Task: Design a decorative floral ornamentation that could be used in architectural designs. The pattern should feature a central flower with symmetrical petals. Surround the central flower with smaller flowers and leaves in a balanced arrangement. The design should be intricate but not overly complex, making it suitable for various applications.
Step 1795:
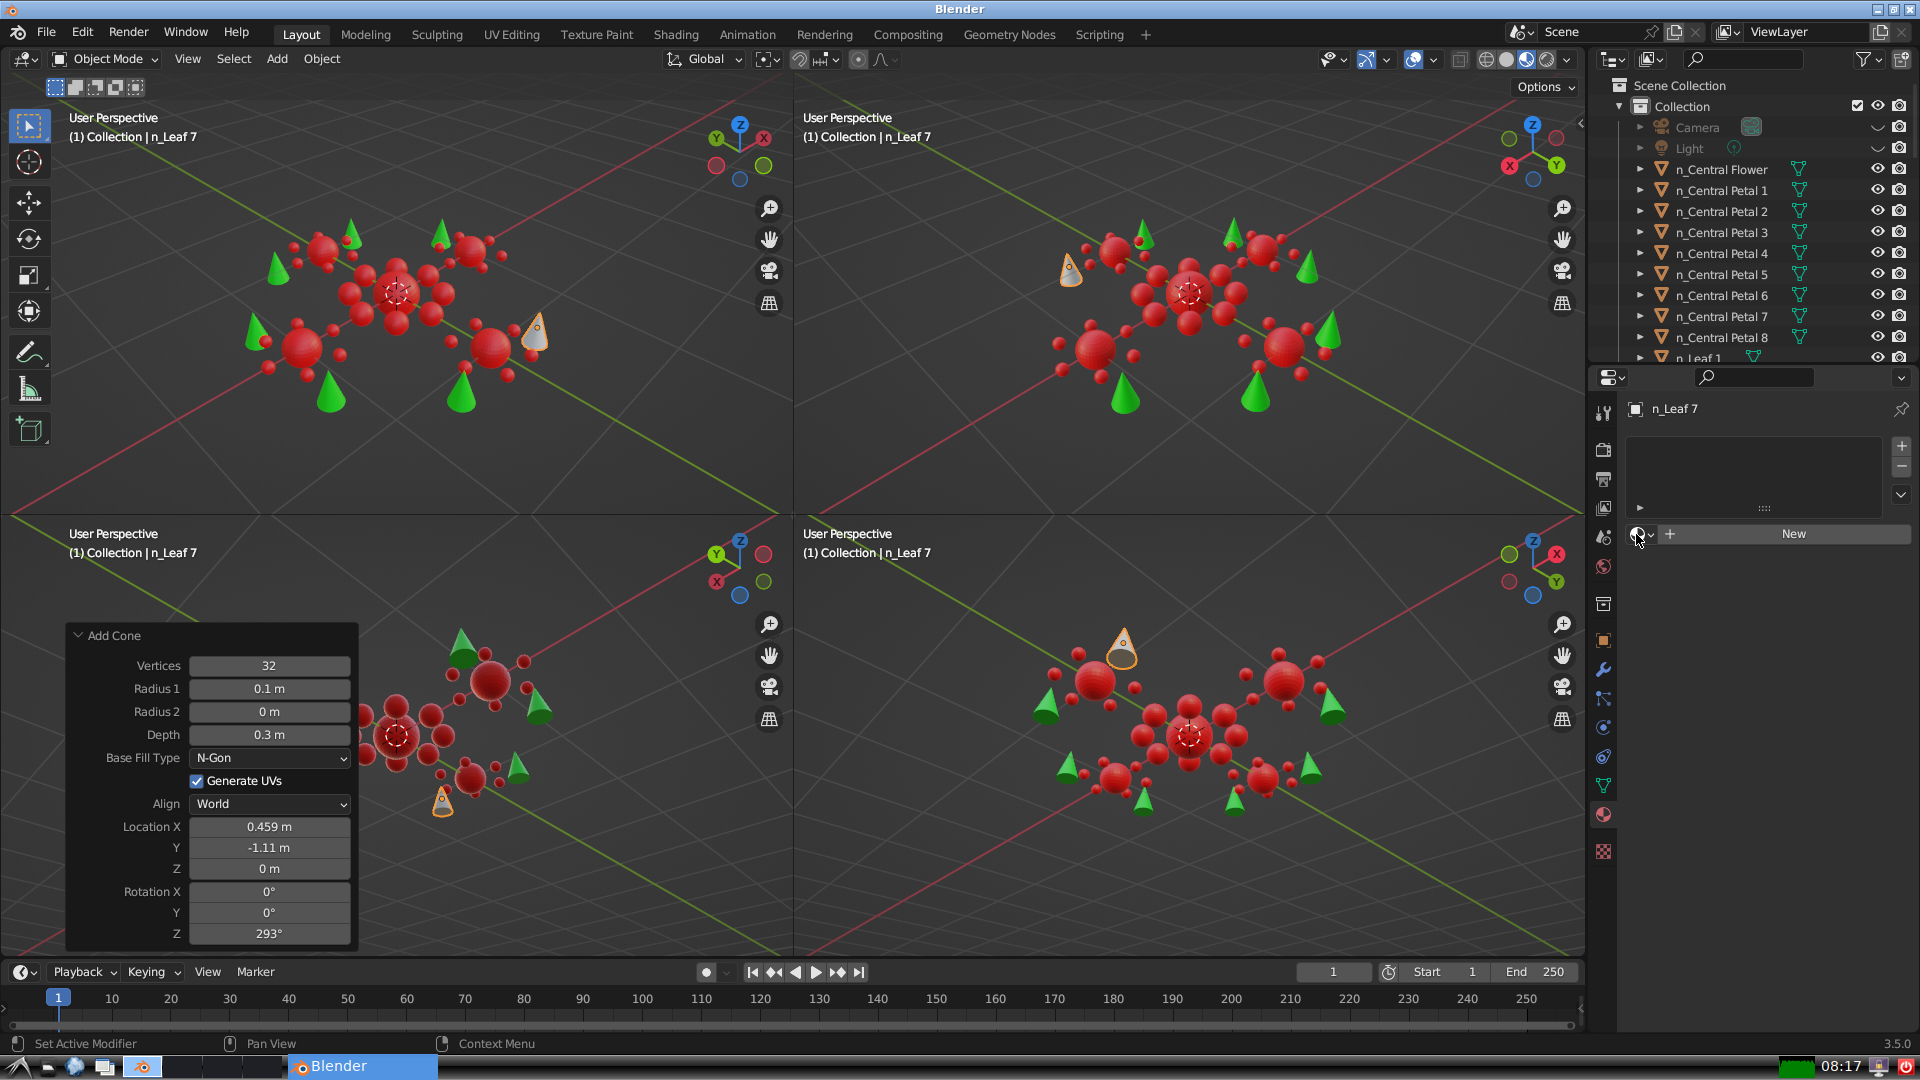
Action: click: no